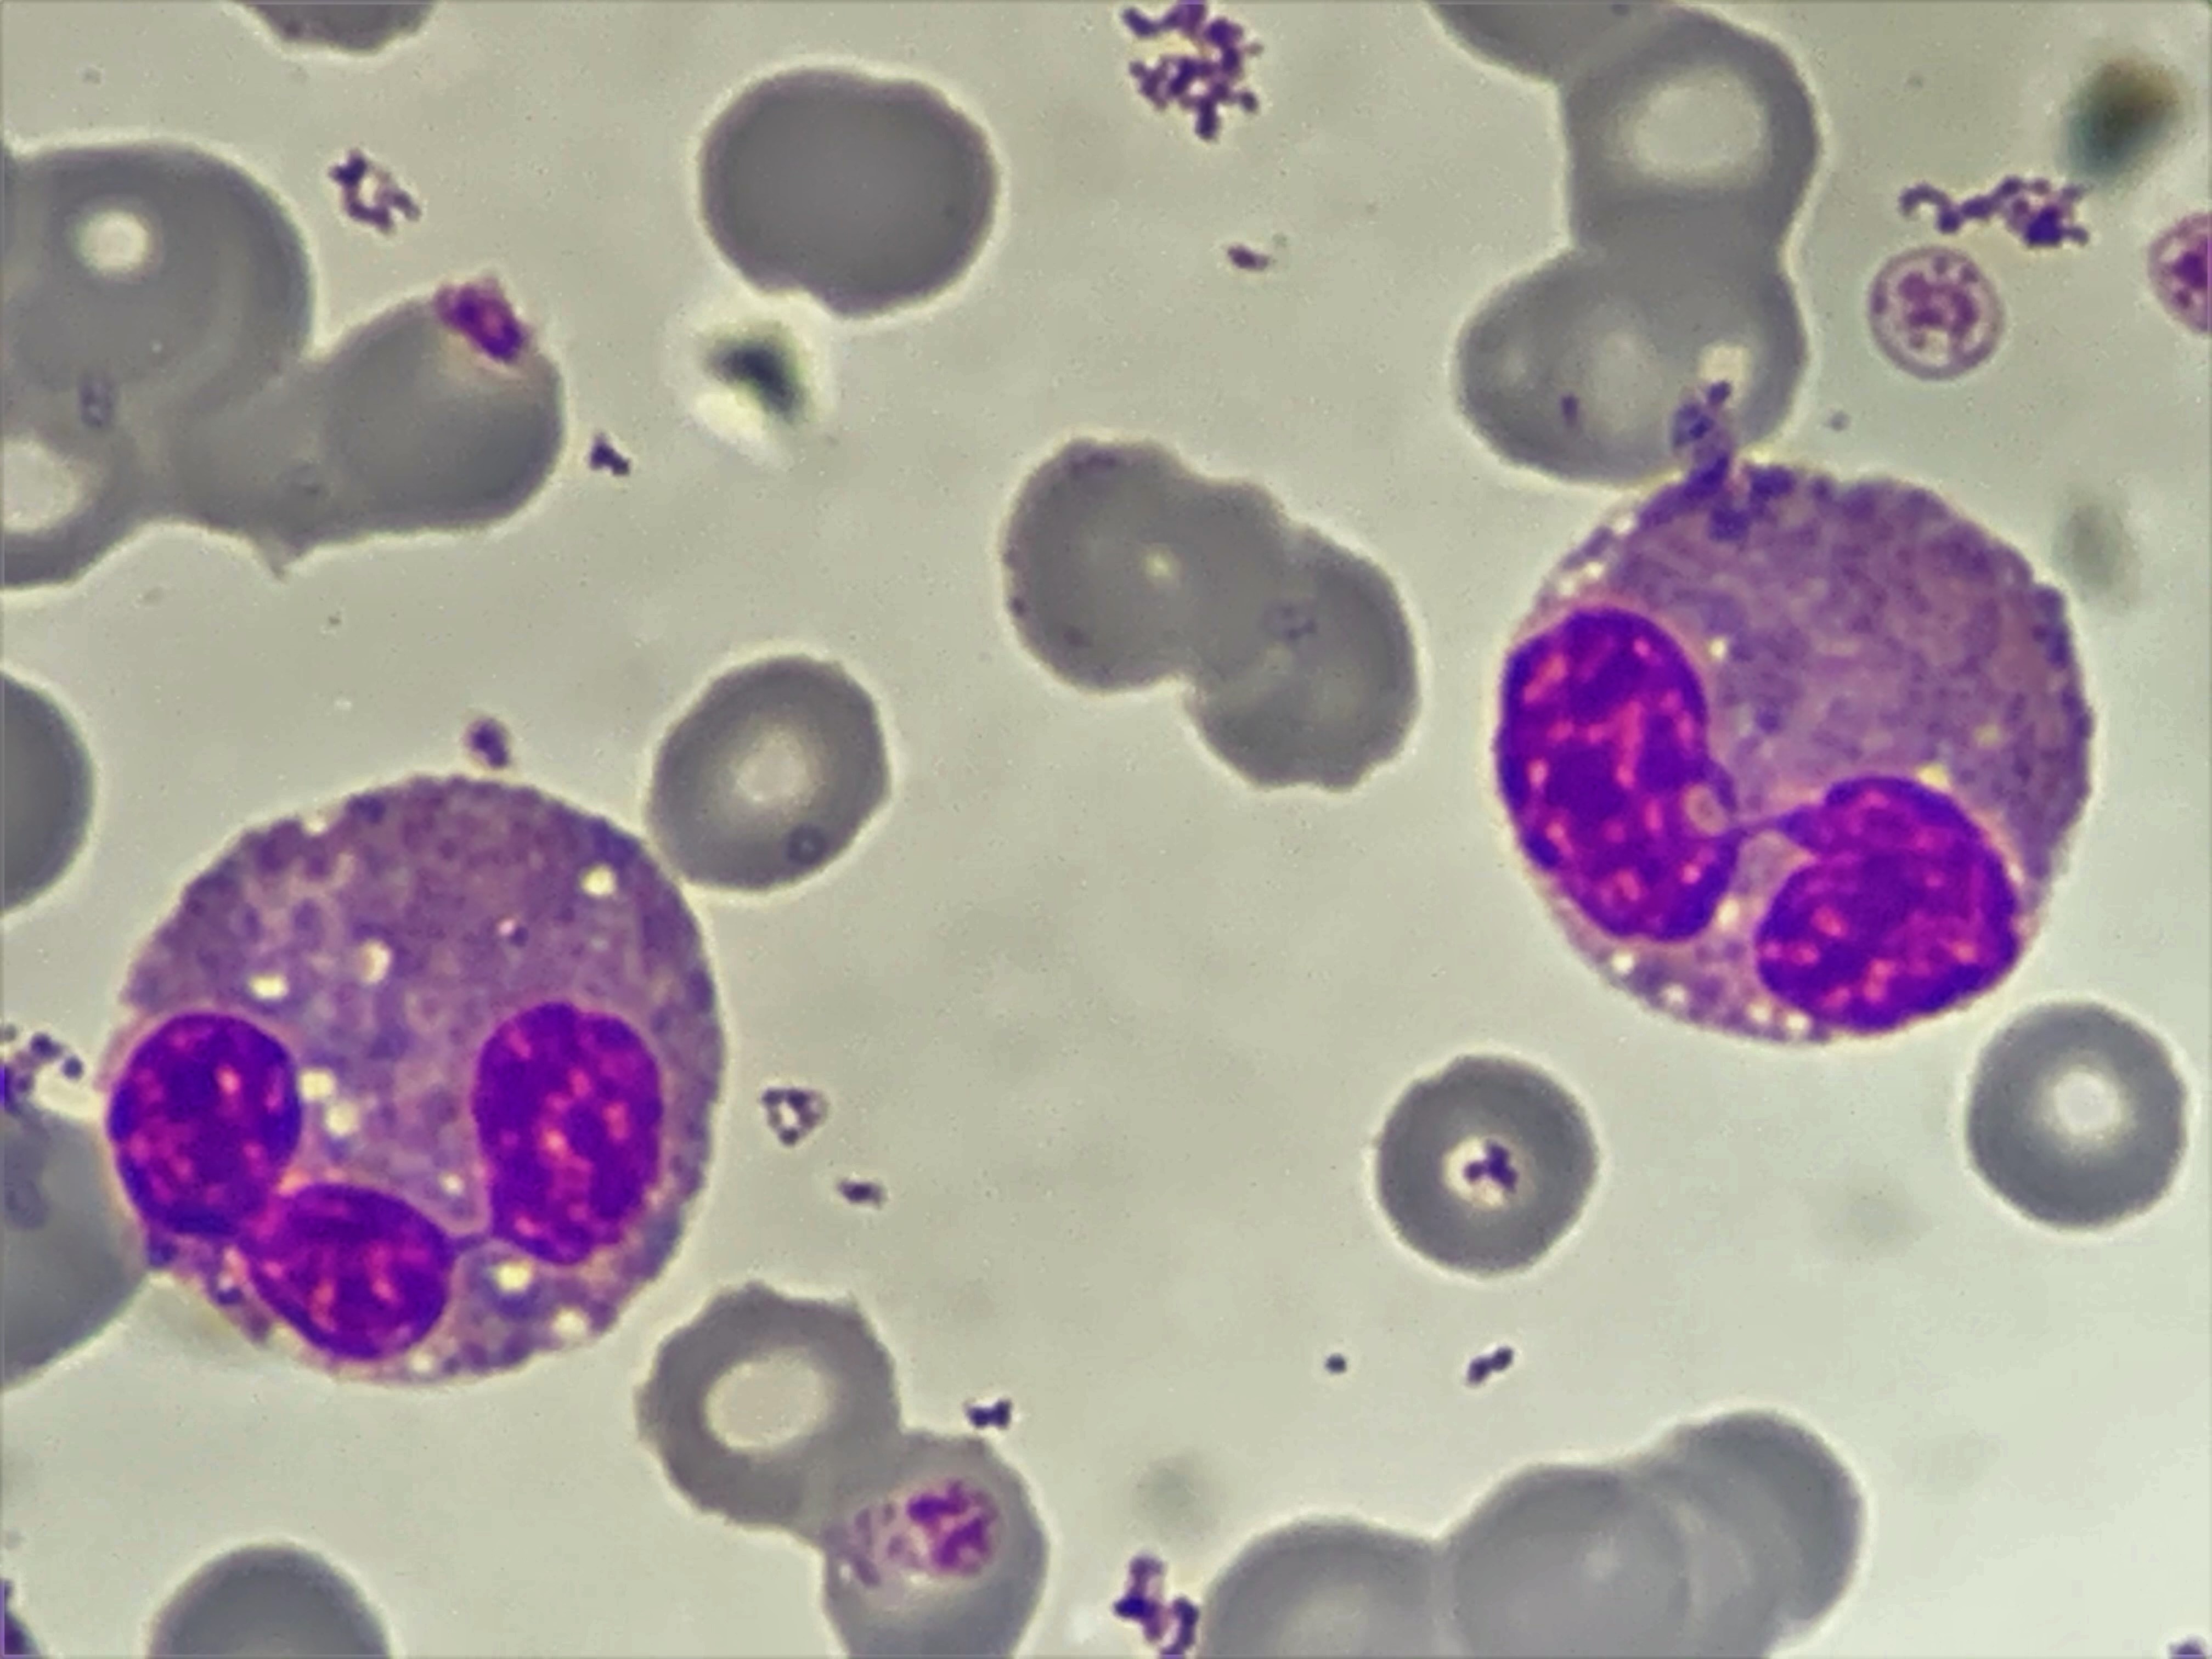
Cell type: EOSINOPHILS